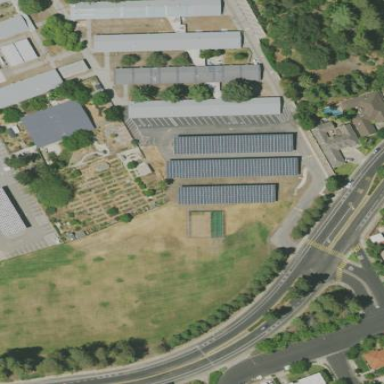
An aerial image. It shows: Community garden filled with leisure land.